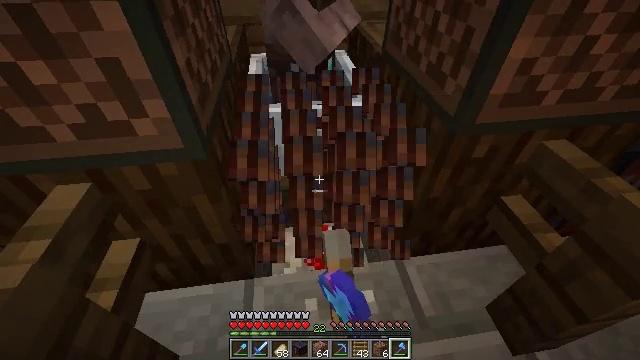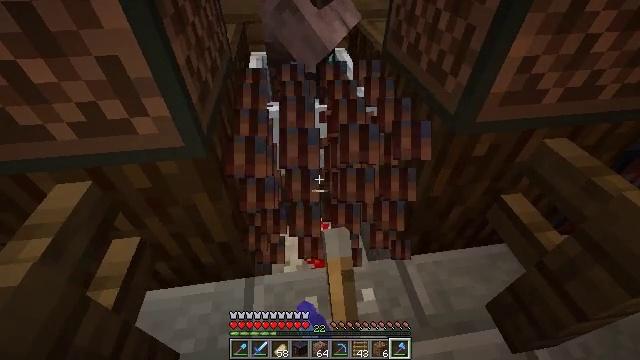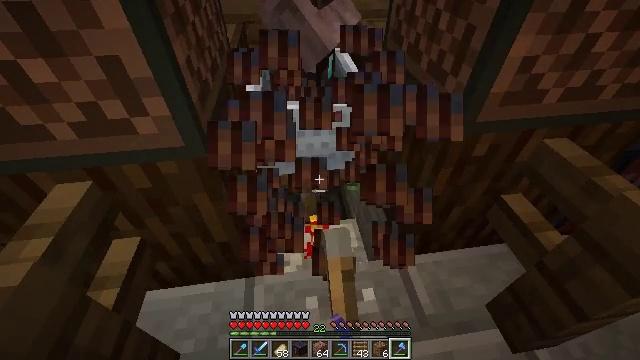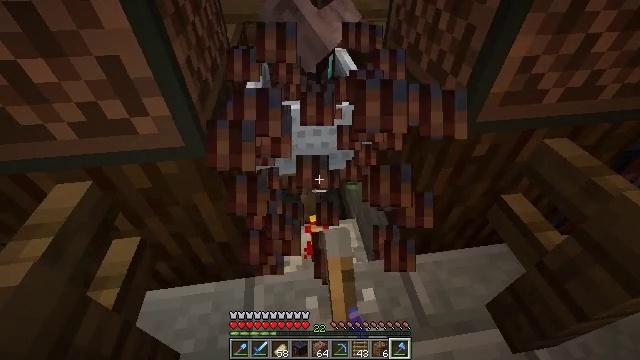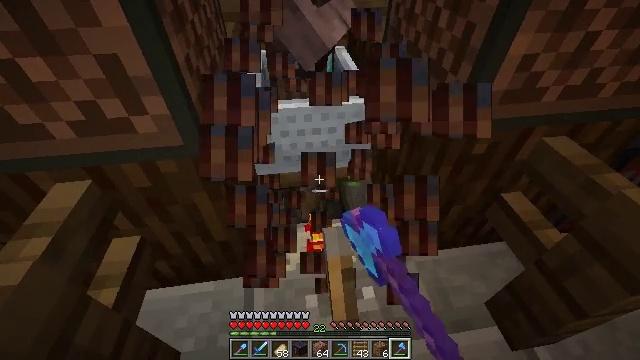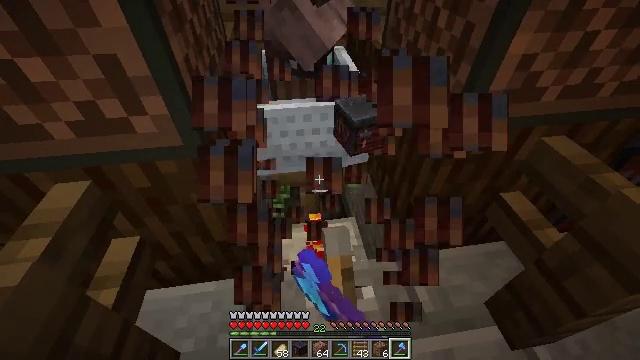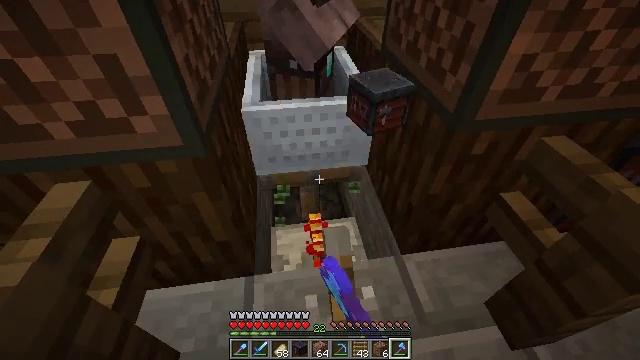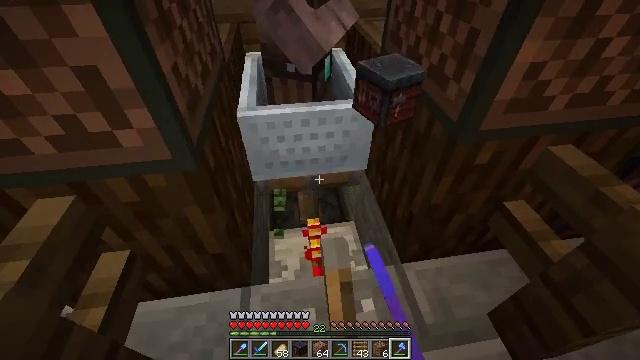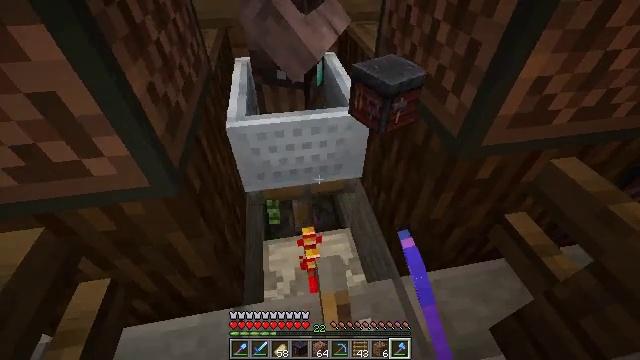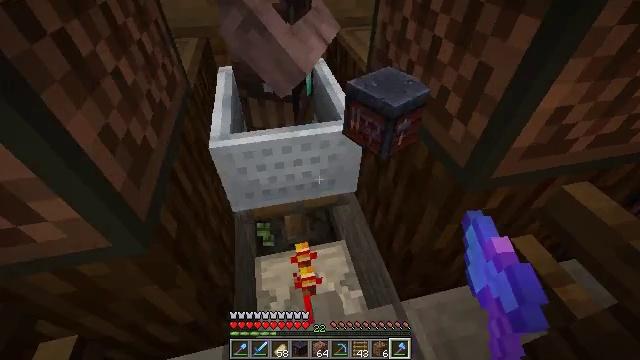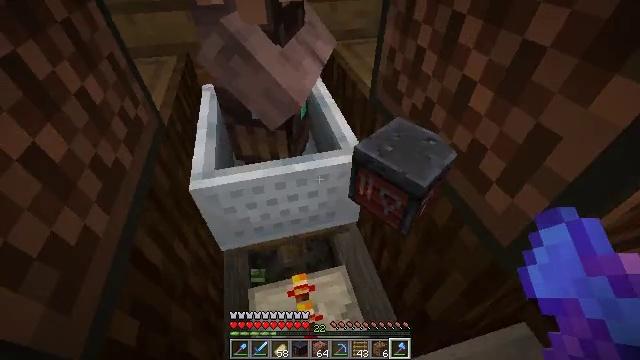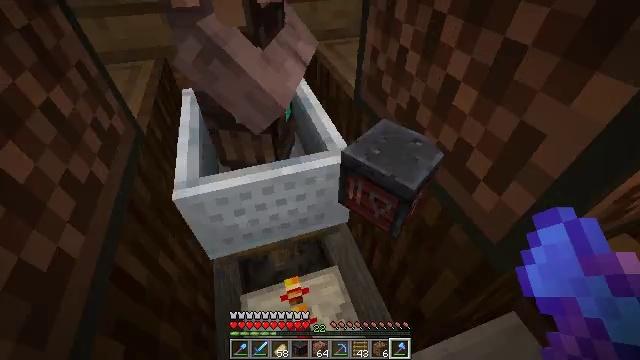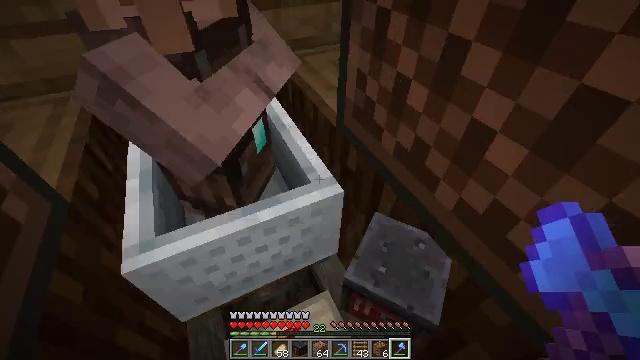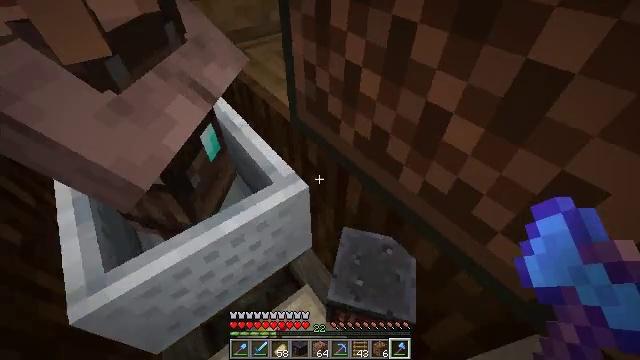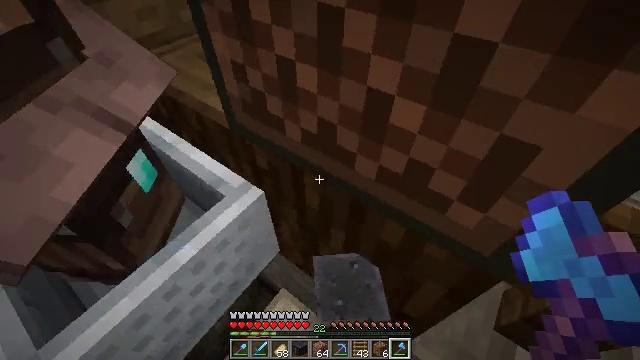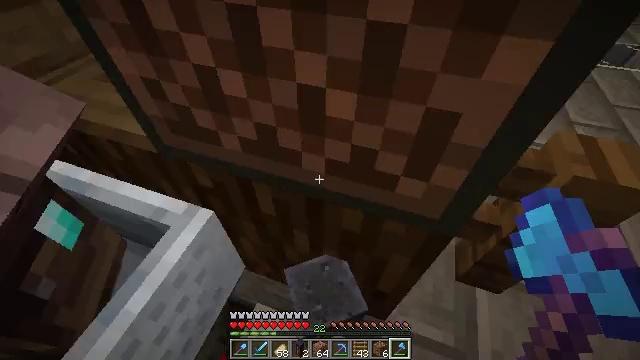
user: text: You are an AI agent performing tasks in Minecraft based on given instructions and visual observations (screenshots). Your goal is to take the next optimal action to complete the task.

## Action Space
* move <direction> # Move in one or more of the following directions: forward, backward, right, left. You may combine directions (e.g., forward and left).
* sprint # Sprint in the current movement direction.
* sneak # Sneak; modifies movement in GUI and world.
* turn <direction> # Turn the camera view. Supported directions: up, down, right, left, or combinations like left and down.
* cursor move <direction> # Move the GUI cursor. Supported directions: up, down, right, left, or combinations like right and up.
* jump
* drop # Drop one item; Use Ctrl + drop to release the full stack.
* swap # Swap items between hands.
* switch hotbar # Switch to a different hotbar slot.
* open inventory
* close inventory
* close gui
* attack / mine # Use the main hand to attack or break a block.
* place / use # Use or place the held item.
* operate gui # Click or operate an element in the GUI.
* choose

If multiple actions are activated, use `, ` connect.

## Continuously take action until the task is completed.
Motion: motion action
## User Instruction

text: Attack the smithing table to collect it.
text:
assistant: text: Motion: attack / mine
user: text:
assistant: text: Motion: attack / mine
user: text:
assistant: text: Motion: attack / mine
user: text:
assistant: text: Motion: attack / mine
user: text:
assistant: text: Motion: attack / mine
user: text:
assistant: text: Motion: no_op
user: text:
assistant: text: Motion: move forward
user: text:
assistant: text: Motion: move forward, turn right
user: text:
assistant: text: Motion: move forward, turn right
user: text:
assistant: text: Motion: move forward, turn right
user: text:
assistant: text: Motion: move forward, turn right
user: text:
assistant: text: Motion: turn right
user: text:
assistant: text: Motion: turn right and down
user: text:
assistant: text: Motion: turn right and down
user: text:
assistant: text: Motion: turn right
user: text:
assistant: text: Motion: turn right
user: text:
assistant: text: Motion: move right, turn right
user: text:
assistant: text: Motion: move right, turn right
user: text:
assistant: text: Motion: move forward and move right, turn right
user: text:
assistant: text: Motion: move forward and move right
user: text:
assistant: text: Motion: move forward and move right
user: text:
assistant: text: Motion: move forward and move right
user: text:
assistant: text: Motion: move forward and move right, turn left and up
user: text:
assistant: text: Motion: move forward and move right, turn left and up
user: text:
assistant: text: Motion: move forward and move right, turn left and up
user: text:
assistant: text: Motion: move forward and move right, turn left and up
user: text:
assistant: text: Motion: move forward and move right, turn left and up
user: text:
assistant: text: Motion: move forward and move right, turn left and up
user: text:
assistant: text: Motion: move forward and move right, turn left and up
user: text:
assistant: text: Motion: move forward, turn left